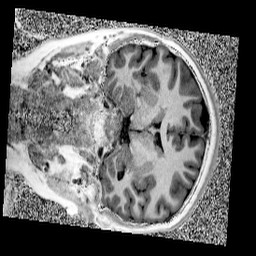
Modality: UNIT1
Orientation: coronal
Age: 12
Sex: male
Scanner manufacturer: siemens
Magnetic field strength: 3 T
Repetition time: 4 s
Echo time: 0.00299 s